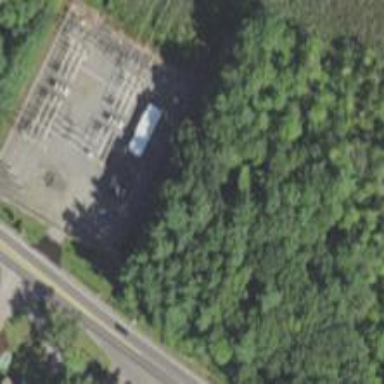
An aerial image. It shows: Distribution level power substation enclosed by fence.